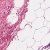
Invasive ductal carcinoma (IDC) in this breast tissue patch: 0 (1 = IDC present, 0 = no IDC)